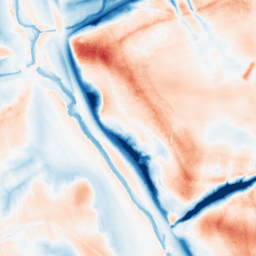
Category: trend_removal
Decomposition family: local_polynomial
Decomposition parameters: window_size: 51
degree: 3
Upsampling method: sinc_hamming
Upsampling parameters: scale: 2
kernel_size: 8
Upsampling scale: 2